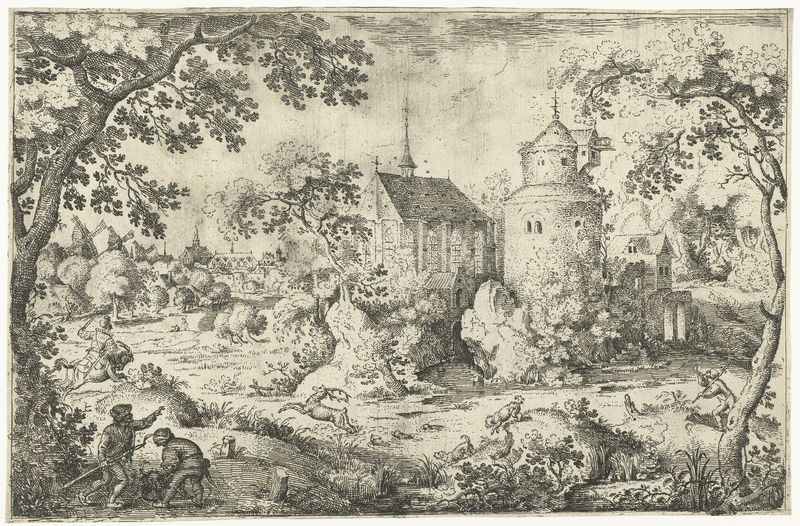
Titel: Hertenjacht bij een kapel
Künstler: Jacob (I) Savery
Standort: Amsterdam
Institution: Rijksmuseum
Schlagwörter: wasser, bäume, landschaft, menschen, stadt, zeichnung, hund, hunde, tiere, feld, windmühle, kirche, bauern, pferd, reiter, turm, windmühlen, ort, dorf, grafik, graphik, stich, schwert, jagd, hirsch, jäger, sakralbau, dachreiter, butterfaßturm